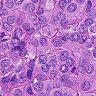
Metastatic tissue present: yes